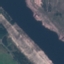
Land use / land cover class: River